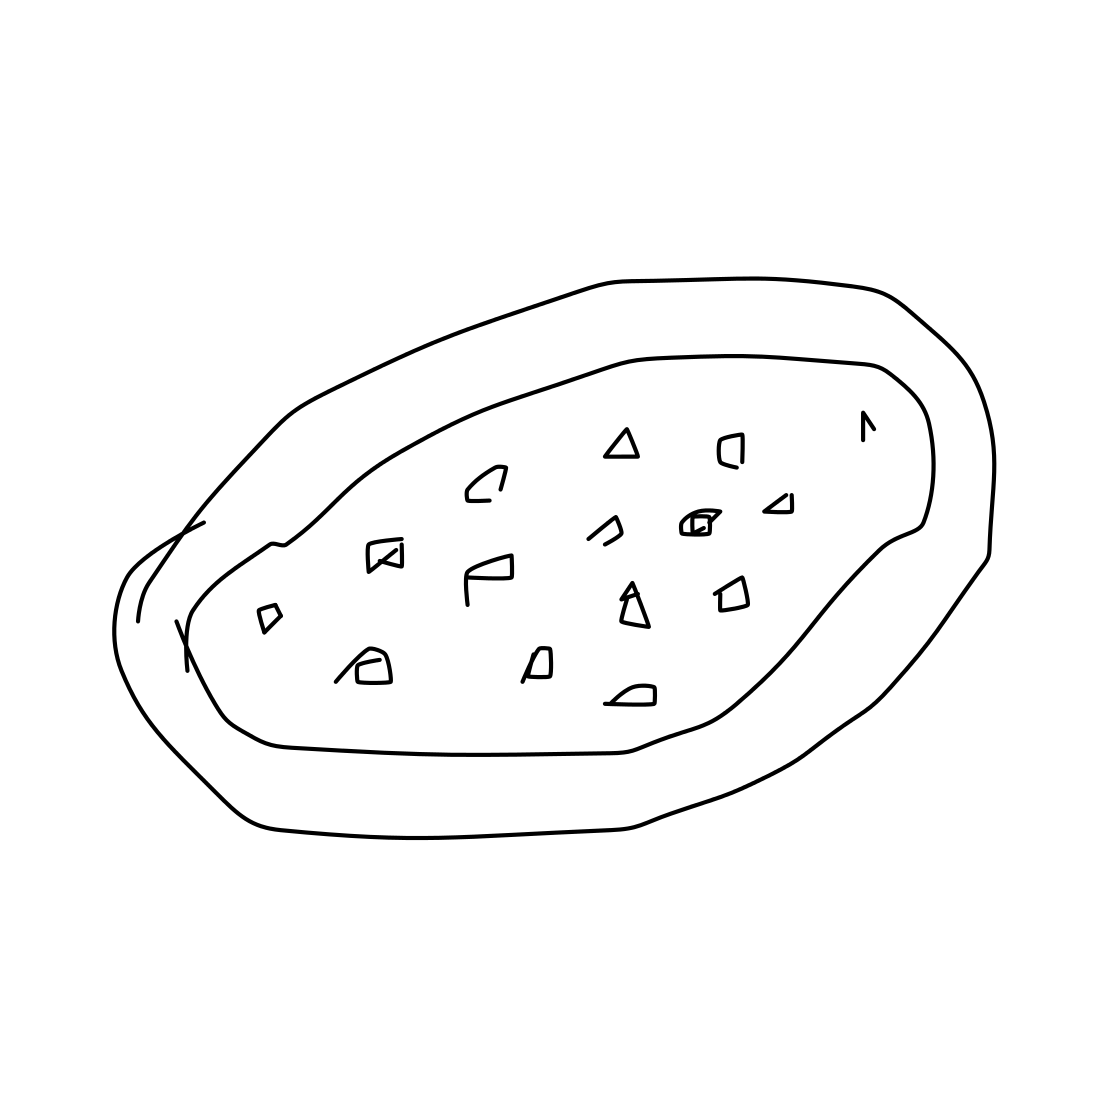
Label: pizza